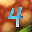
Label: 4